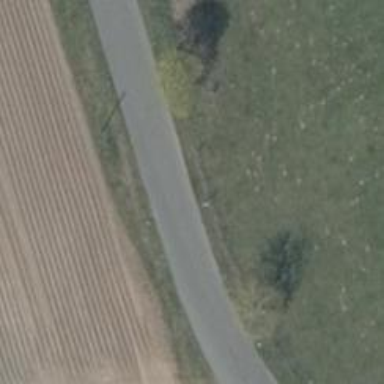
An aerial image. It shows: Asphalt road classified as tertiary.